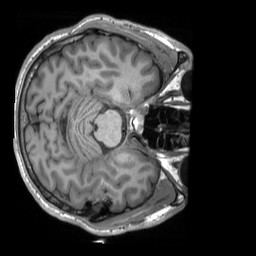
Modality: T1w
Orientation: axial
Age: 28
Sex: male
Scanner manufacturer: siemens
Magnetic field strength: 3 T
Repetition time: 2.3 s
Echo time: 0.00232 s